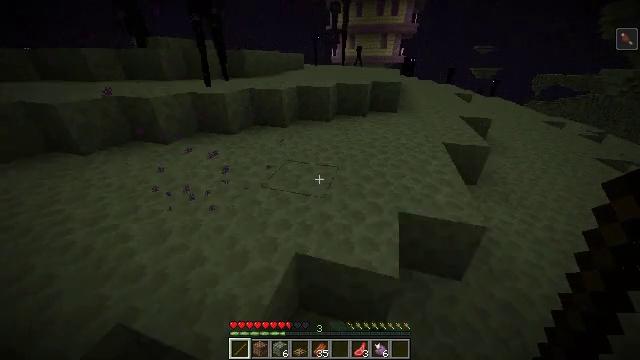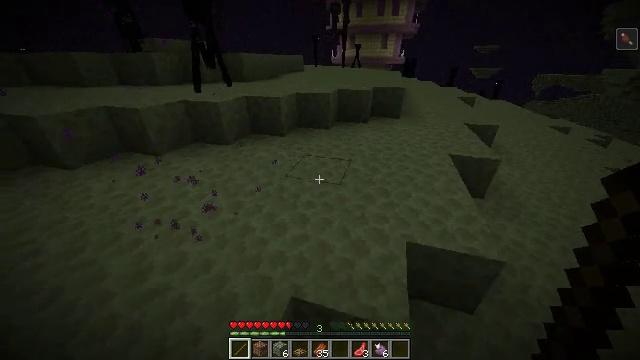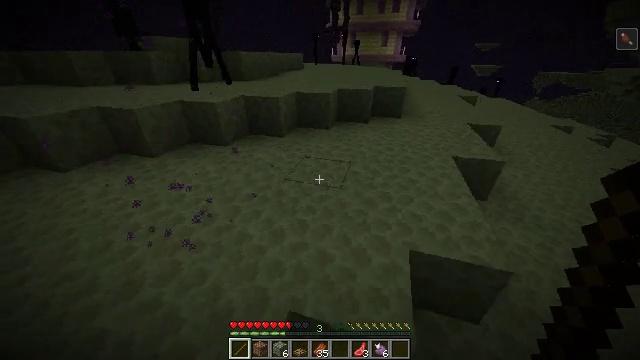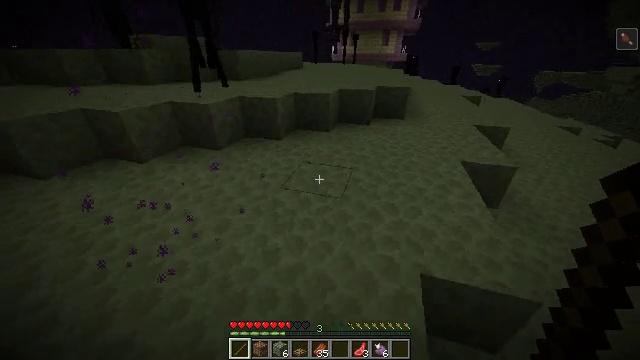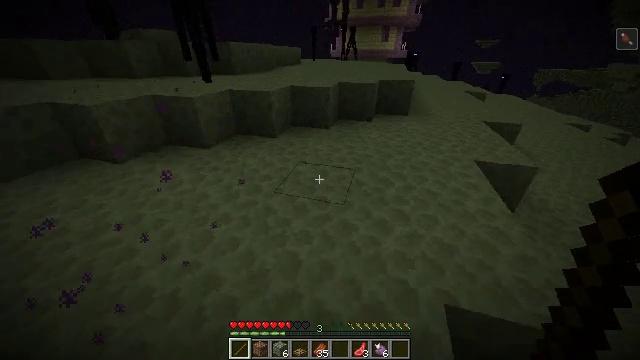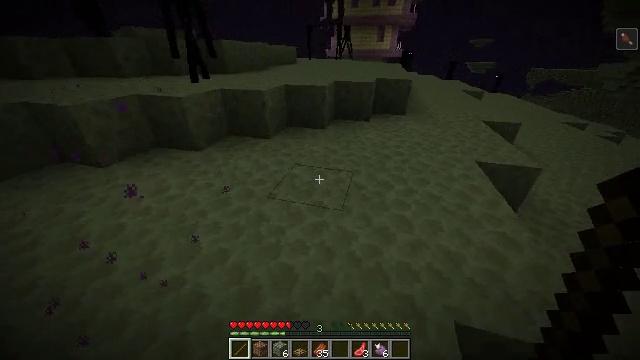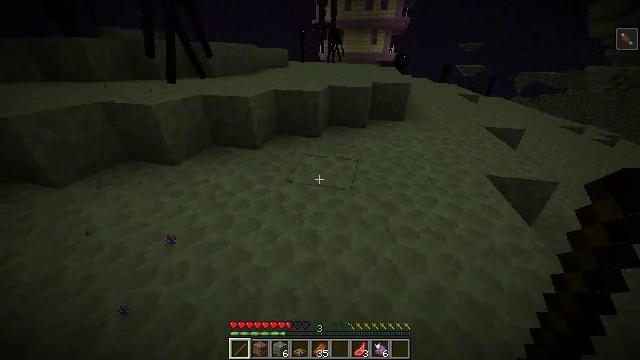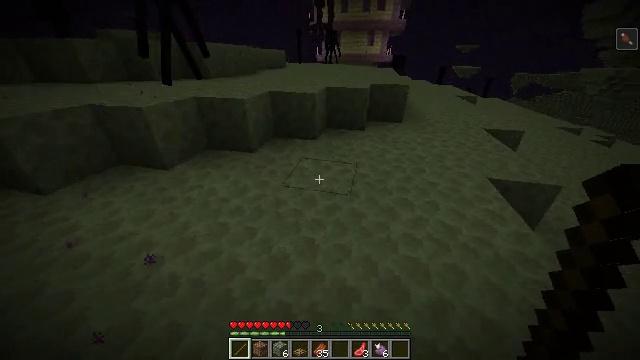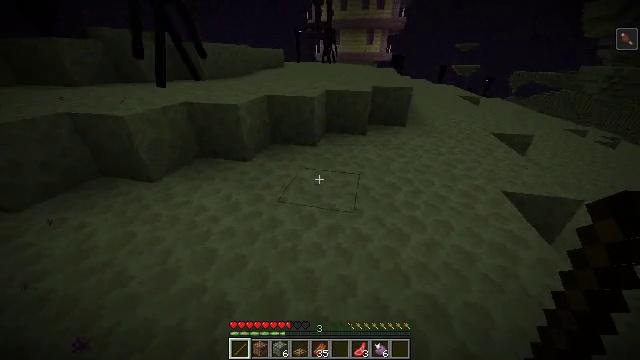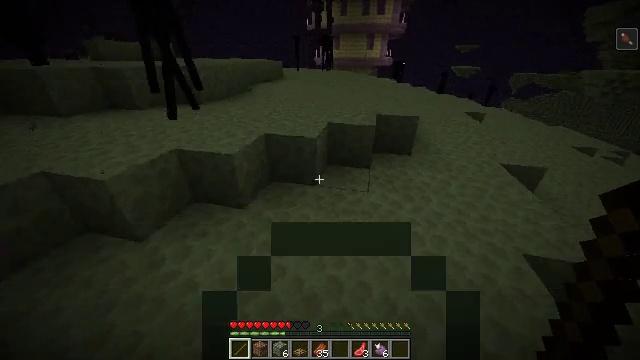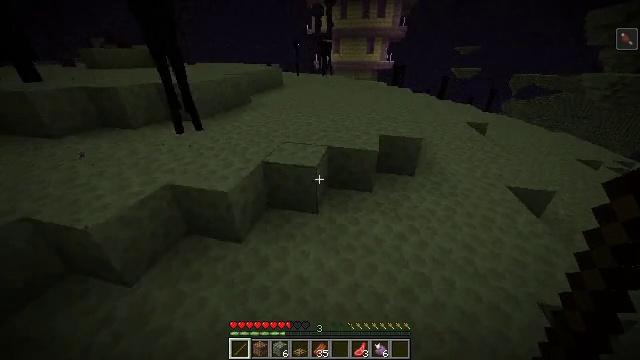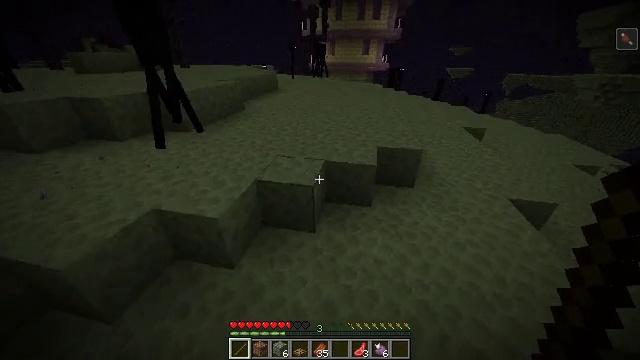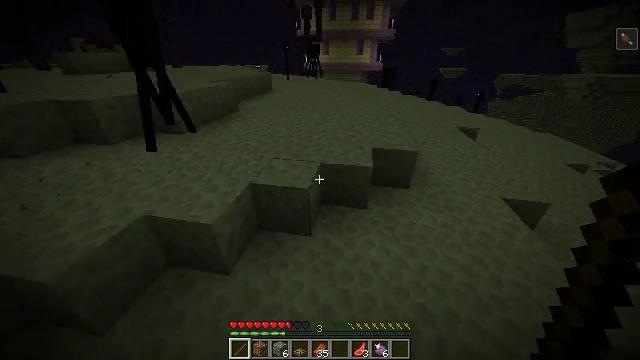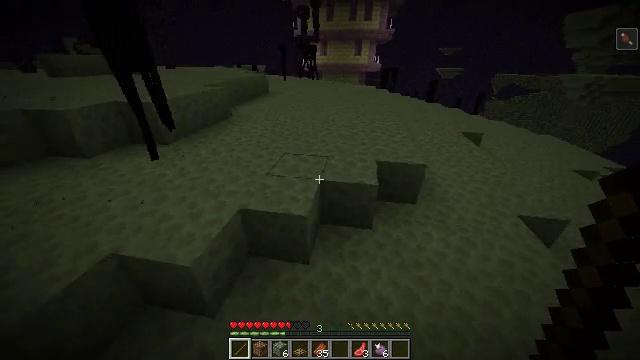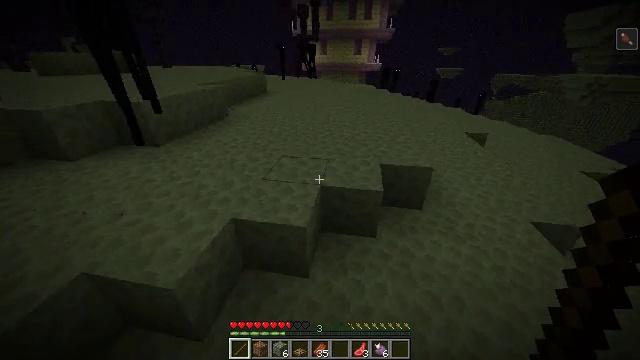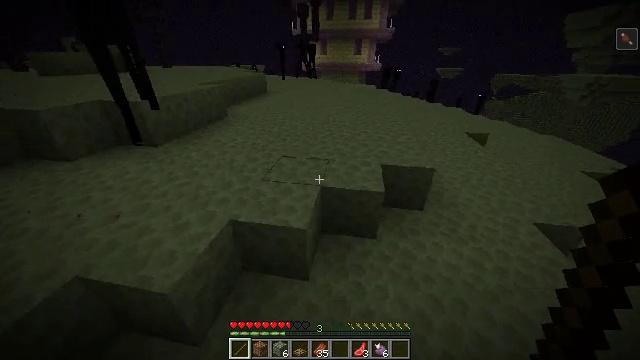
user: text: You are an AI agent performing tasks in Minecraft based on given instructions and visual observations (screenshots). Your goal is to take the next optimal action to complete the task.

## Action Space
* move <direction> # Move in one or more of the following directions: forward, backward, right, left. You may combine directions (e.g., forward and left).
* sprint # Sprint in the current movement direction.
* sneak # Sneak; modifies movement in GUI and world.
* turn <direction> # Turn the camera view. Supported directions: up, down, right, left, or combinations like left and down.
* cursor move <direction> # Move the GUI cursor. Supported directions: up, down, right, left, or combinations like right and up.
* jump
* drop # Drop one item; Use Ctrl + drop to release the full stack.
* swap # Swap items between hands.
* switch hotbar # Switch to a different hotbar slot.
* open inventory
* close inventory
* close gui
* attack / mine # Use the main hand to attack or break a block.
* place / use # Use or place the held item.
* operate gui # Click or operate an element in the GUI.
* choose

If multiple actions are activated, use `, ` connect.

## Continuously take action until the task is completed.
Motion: motion action
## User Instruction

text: Remove a mutton from the inventory.
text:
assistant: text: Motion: move forward, sprint, jump
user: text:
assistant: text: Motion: move forward, sprint, jump
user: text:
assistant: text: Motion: move forward, sprint, jump
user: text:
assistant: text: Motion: move forward, sprint, jump
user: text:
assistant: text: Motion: move forward, sprint, turn right
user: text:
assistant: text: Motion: move forward, sprint, turn right
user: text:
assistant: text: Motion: move forward, sprint
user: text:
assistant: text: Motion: move forward, sprint, jump
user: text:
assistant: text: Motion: move forward, sprint, jump
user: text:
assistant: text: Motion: move forward, sprint, jump
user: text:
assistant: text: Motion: move forward, sprint, turn right, jump
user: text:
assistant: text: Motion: move forward, sprint, turn right, jump
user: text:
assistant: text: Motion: move forward, sprint, jump
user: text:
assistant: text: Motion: move forward, sprint, jump
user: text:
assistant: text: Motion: move forward and move right, sprint, jump
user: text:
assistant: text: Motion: move forward and move right, sprint, jump
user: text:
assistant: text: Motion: move forward and move right, sprint, jump
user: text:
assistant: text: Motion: move forward and move right, sprint, jump
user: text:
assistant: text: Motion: move forward and move right, sprint, jump
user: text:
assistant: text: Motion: move forward and move right, sprint, turn left, jump
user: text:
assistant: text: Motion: move forward, sprint, turn left, jump
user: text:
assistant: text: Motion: move forward, sprint, jump
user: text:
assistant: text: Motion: move forward, sprint, jump
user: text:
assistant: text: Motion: move forward, sprint, jump
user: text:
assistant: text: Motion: move forward, sprint, jump
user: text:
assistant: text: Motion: move forward, sprint, jump
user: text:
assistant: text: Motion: move forward, sprint, jump
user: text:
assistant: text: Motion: move forward, sprint, jump
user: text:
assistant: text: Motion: move forward, sprint, jump
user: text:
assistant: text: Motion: move forward, sprint, jump